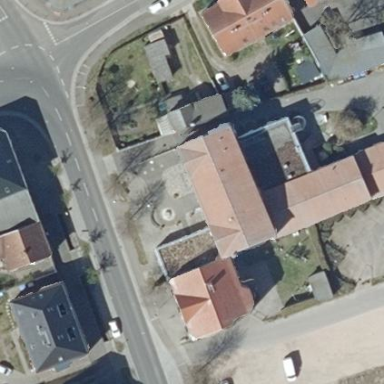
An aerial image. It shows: Public building.